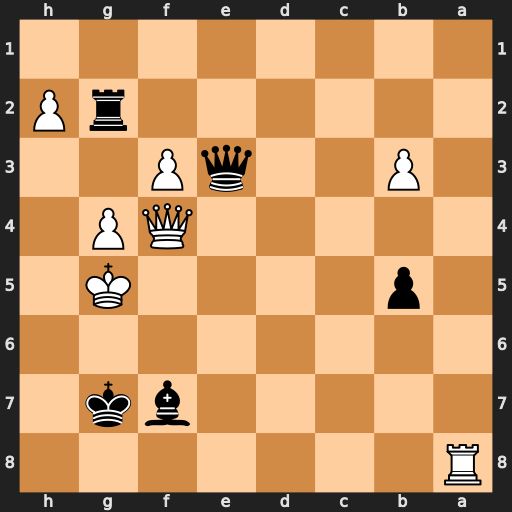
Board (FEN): R7/5bk1/8/1p4K1/5QP1/1P2qP2/6rP/8
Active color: b
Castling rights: -
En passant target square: -
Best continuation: Qe7+ Qf6+ Qxf6#